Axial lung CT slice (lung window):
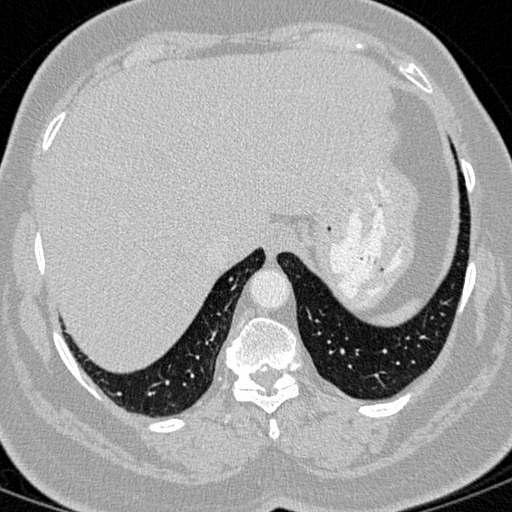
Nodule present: no